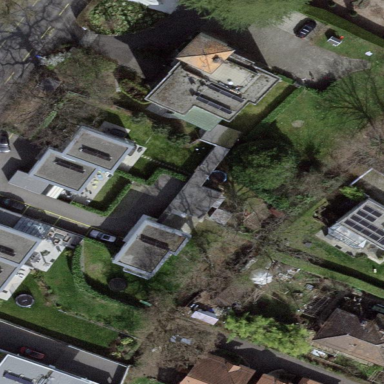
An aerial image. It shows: Garden surrounded by fence.